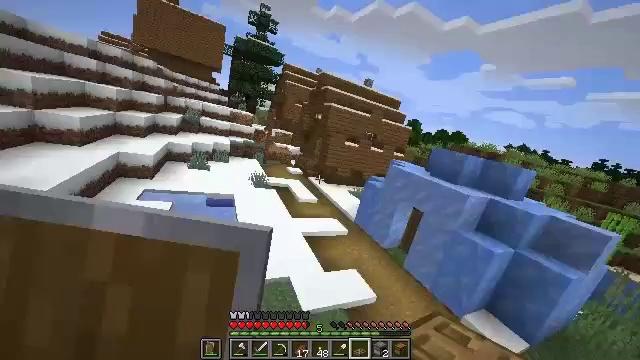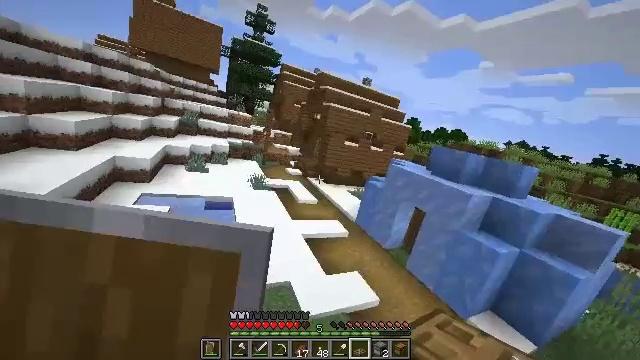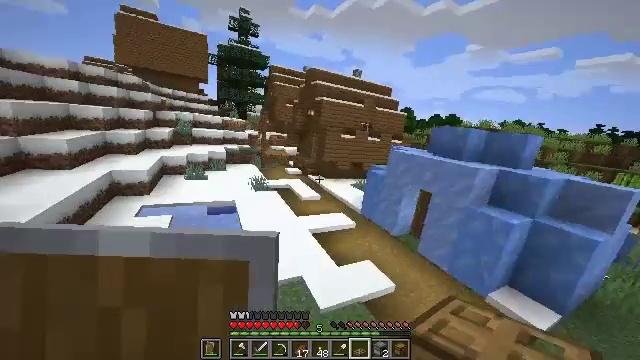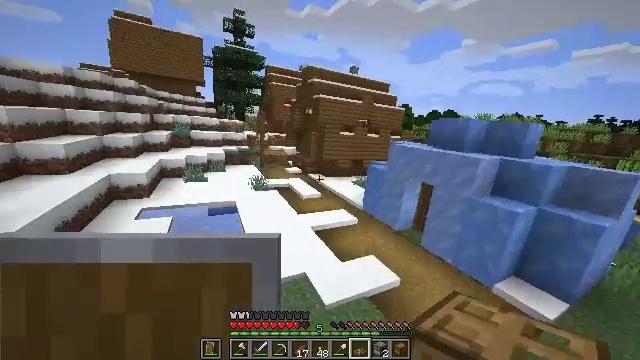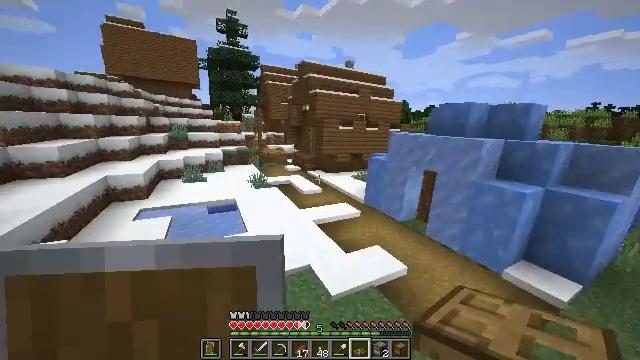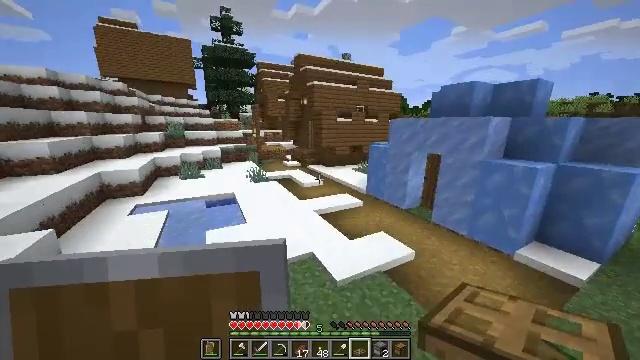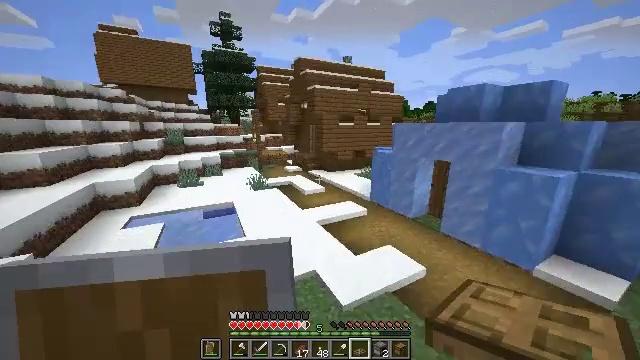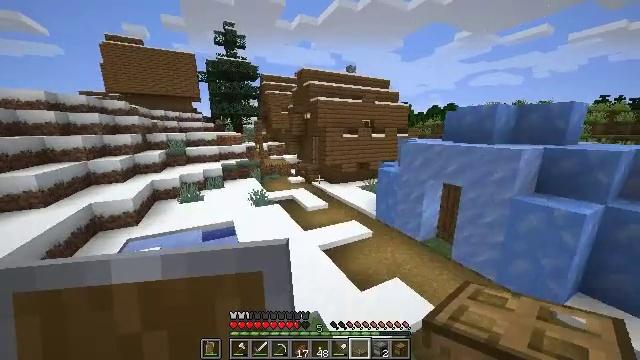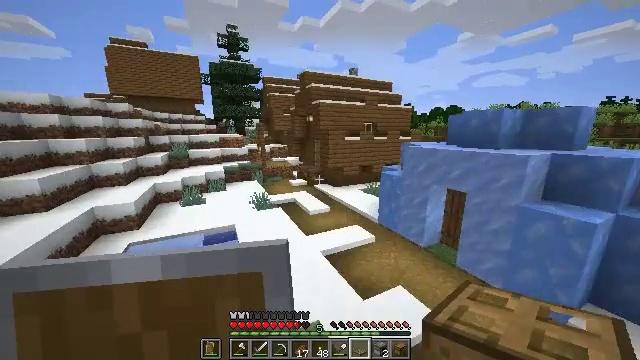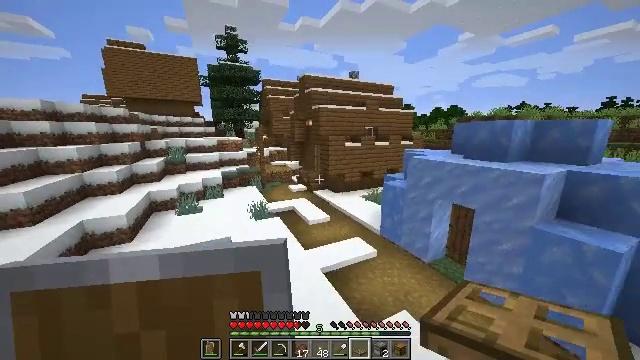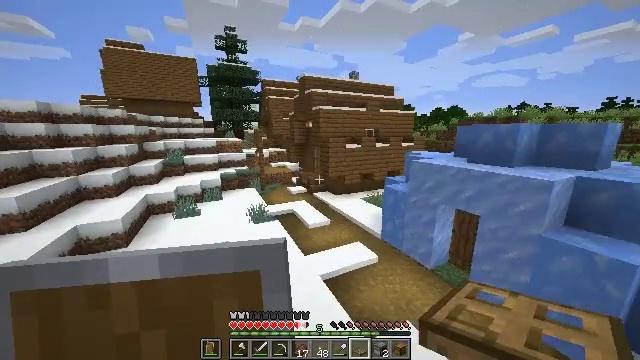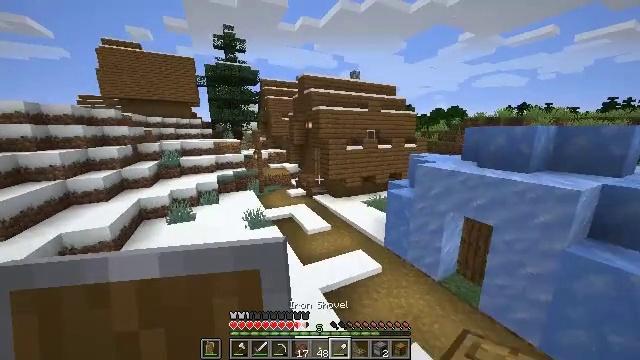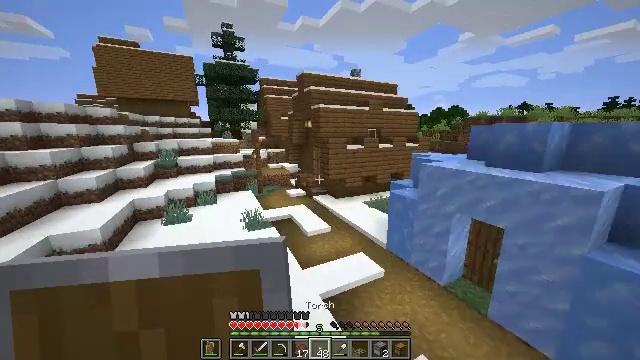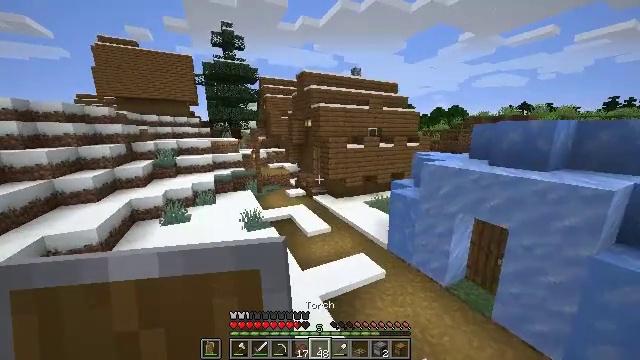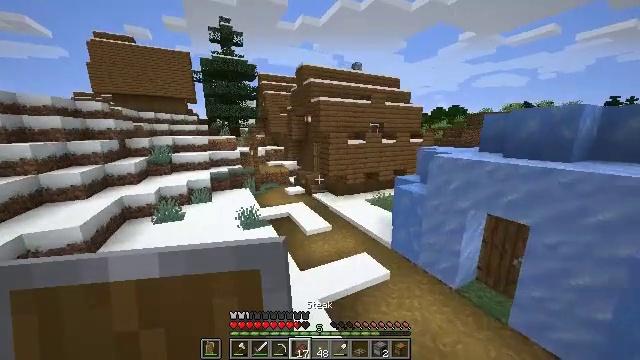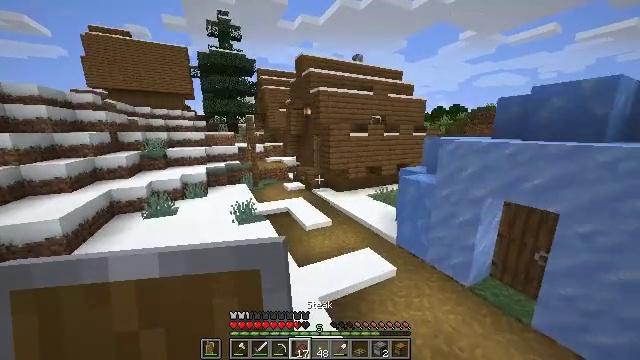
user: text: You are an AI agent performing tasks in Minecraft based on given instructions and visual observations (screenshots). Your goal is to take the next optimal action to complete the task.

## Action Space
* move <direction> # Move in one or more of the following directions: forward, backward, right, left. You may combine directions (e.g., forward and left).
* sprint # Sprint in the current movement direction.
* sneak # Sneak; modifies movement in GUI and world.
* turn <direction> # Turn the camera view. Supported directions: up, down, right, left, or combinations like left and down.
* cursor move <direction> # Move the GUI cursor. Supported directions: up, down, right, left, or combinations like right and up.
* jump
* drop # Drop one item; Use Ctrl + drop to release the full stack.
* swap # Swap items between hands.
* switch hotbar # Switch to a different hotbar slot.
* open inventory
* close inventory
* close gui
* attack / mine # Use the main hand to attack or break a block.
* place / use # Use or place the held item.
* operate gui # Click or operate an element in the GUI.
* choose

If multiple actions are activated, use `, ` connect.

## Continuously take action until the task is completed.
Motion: motion action
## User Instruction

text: Gather the lantern to use it later.
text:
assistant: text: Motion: move forward, jump
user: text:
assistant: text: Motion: move forward, jump
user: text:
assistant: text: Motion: move forward, jump
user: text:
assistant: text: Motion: move forward, jump
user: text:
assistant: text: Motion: move forward, jump
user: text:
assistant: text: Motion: move forward, jump
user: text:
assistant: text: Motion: move forward, jump
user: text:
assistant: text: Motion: move forward, jump
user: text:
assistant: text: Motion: move forward, jump
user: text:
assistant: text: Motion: move forward, jump
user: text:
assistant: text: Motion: move forward, jump
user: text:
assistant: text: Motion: move forward, jump
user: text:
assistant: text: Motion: move forward, jump
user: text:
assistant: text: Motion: move forward, jump
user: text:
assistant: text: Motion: move forward, jump
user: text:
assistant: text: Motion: move forward, jump
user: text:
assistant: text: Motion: move forward, jump
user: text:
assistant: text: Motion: move forward, jump
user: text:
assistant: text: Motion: move forward, jump
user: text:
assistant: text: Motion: move forward, jump
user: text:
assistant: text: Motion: move forward, jump
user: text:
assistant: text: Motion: move forward, jump
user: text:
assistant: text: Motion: move forward, jump
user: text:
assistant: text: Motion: move forward, jump
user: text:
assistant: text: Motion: move forward, jump
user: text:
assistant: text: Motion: move forward, jump
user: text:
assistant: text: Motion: move forward, jump
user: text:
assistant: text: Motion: move forward, jump
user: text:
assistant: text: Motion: move forward, jump
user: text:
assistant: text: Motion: move forward, jump